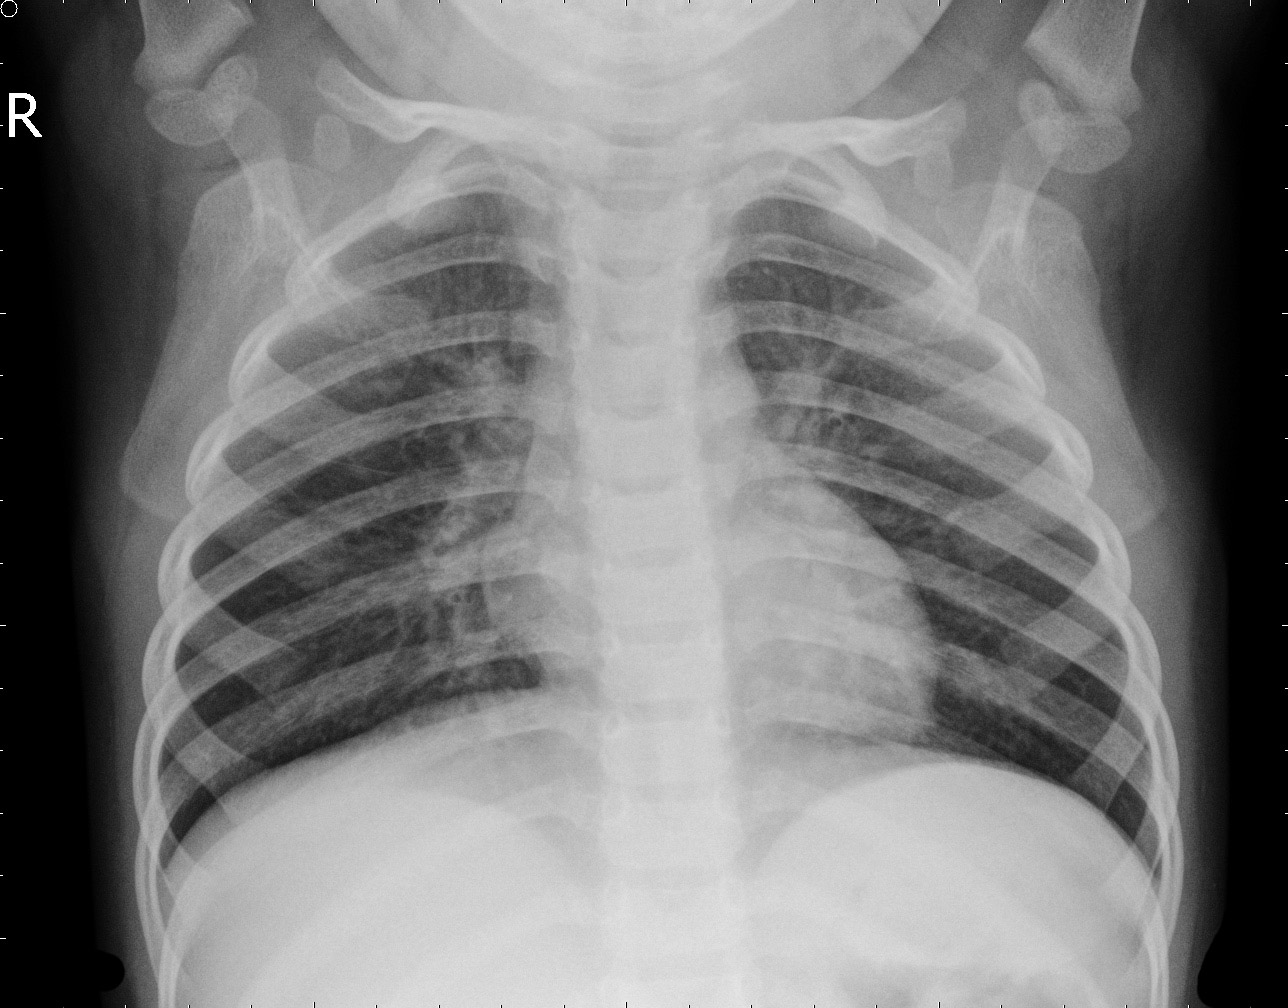
Diagnosis: NORMAL